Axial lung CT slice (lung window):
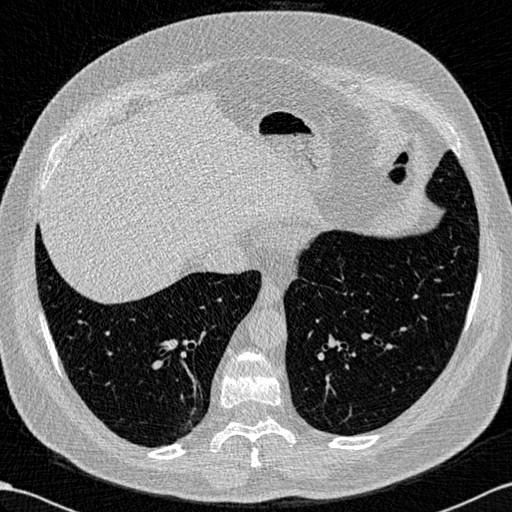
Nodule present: no